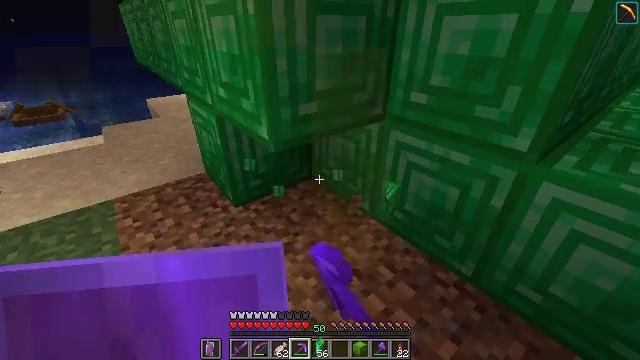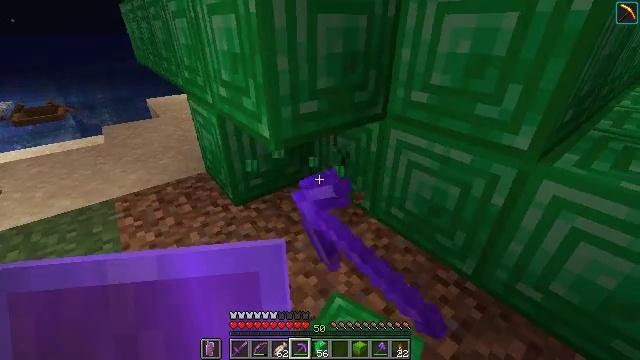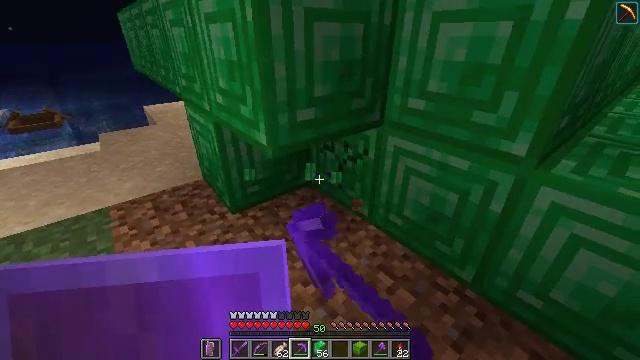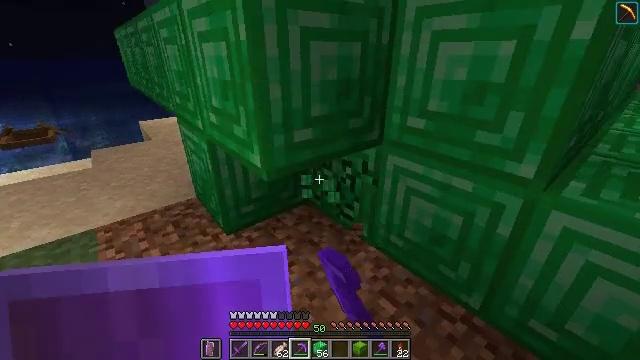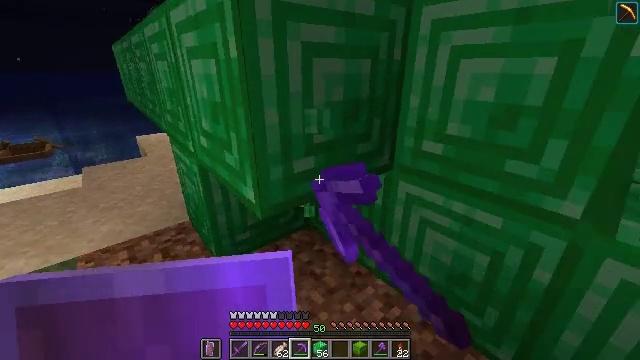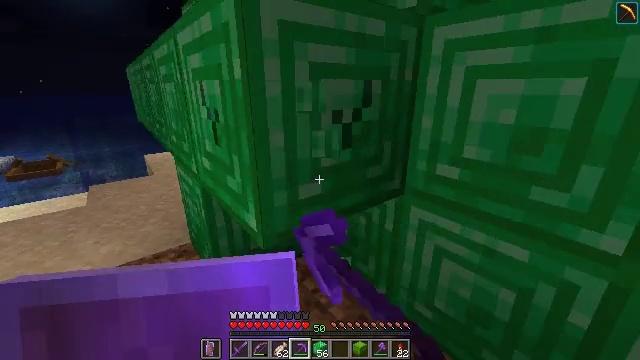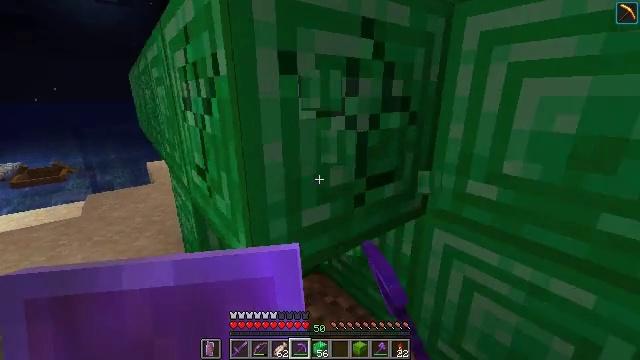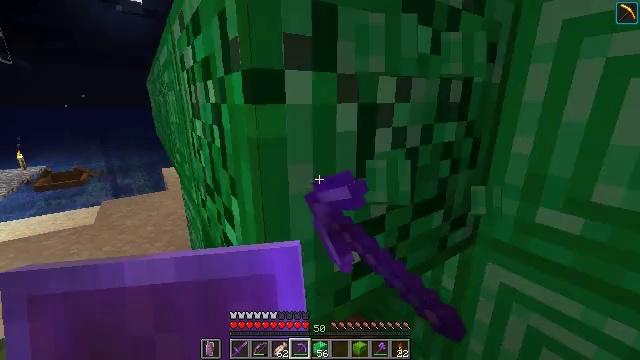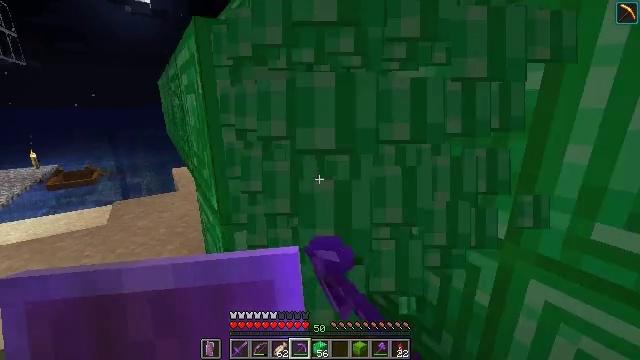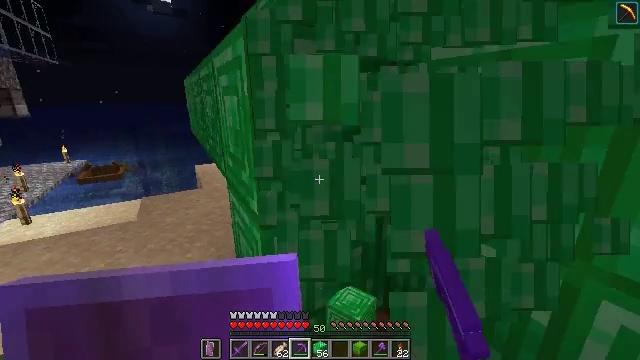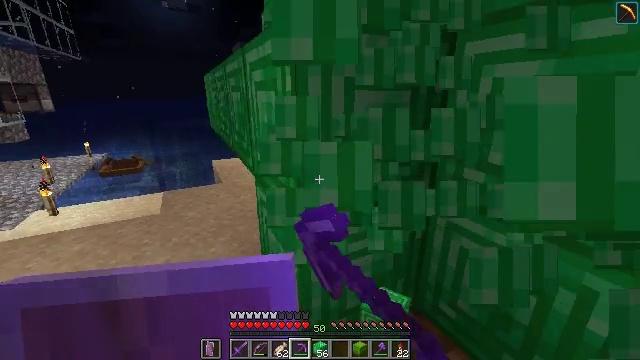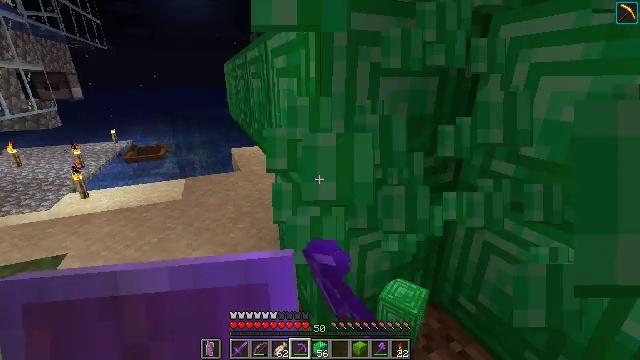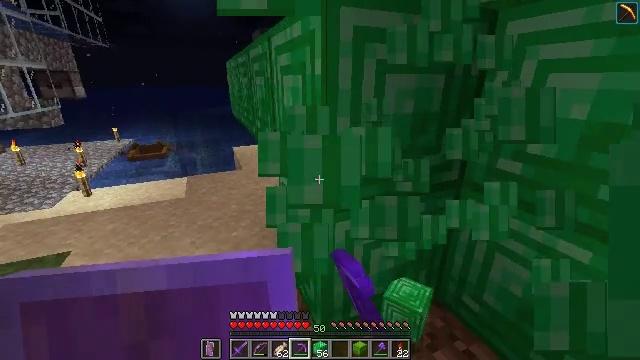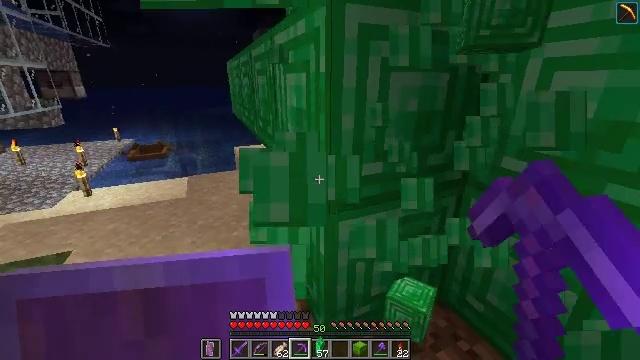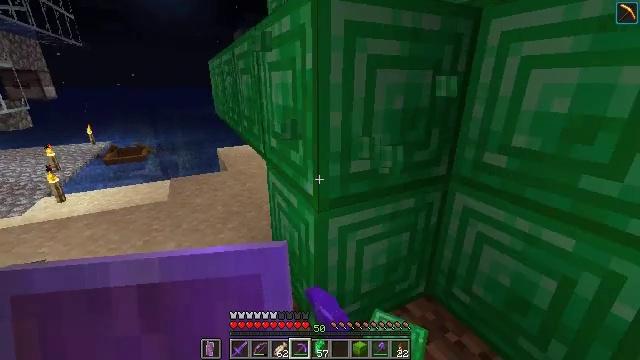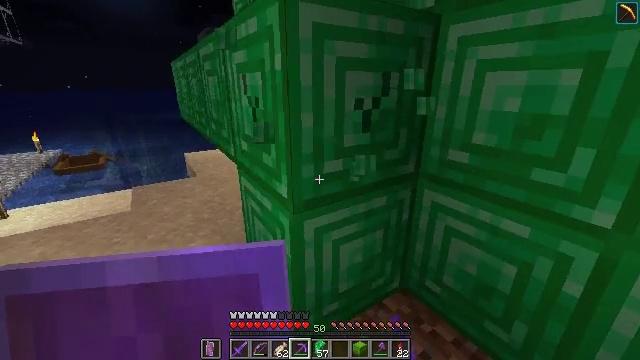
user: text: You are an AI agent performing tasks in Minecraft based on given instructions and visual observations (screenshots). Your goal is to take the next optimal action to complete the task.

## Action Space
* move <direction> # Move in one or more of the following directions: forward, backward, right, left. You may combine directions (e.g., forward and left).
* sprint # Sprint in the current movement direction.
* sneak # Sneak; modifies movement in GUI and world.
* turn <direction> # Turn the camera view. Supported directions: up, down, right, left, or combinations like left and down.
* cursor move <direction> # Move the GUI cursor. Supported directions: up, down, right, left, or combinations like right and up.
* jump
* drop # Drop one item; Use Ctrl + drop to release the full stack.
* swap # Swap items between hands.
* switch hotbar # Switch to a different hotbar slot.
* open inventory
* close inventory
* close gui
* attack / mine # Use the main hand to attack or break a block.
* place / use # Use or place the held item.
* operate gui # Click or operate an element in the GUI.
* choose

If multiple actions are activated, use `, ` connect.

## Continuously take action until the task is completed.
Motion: motion action
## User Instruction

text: Attack the emerald block with a tool.
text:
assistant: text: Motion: attack / mine
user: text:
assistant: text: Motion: move forward, turn up, attack / mine
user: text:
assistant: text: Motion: move forward, turn up, attack / mine
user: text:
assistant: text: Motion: move forward, turn up, attack / mine
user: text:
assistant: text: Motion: move forward, turn left and up, attack / mine
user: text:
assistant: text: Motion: move forward, turn left and up, attack / mine
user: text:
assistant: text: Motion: move left, turn left and up, attack / mine
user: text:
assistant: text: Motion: move left, turn left, attack / mine
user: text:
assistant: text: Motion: move left, turn left, attack / mine
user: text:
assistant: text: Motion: turn left, attack / mine
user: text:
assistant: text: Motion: turn left and down, attack / mine
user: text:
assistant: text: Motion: attack / mine
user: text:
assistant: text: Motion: attack / mine
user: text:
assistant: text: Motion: turn right, attack / mine
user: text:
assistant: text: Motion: turn right, attack / mine
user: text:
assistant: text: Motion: attack / mine
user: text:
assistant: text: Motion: move forward, attack / mine
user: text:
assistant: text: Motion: move forward, attack / mine
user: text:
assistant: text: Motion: move forward, turn down, attack / mine
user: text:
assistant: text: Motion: move forward, attack / mine
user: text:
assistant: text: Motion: move forward, attack / mine
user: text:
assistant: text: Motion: attack / mine
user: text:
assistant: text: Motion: attack / mine
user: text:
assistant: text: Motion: attack / mine
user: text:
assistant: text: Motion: turn down, attack / mine
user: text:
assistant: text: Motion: turn down, attack / mine
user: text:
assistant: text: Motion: move forward, turn left and down, attack / mine
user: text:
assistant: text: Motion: move forward, turn left and down, attack / mine
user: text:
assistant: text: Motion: move forward, attack / mine
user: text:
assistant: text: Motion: move forward, attack / mine